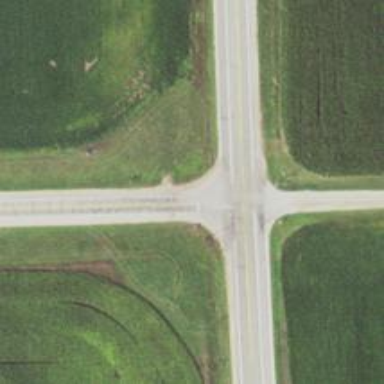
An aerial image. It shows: Road with stop sign.